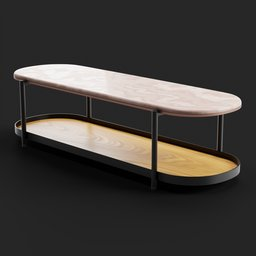
Label: furniture